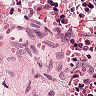
Metastatic tissue present: no